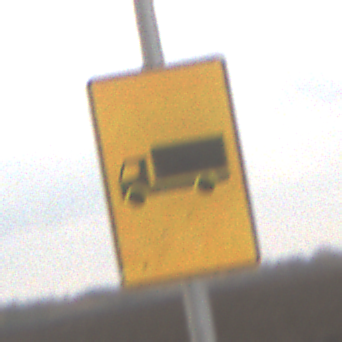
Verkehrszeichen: KFZZulaessigeGesamtmasse3Komma5TOhnePfeilsymbol
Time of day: MorningAfternoon
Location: Outdoor (Nature)
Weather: Overcast
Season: NotSpecified
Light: Natural